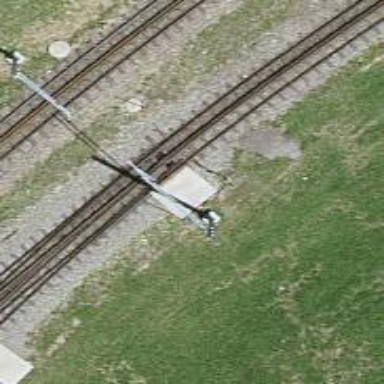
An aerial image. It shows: Railway switch.